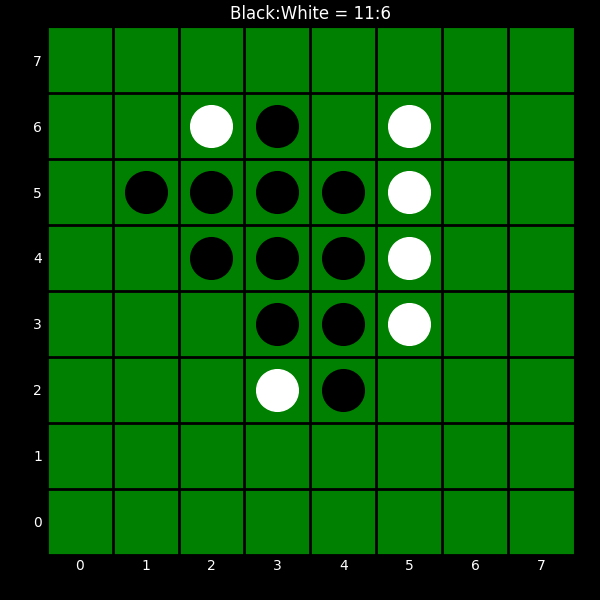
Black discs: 11
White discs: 6